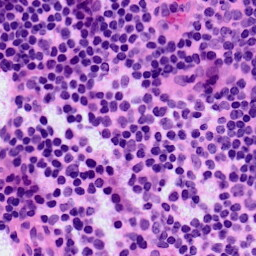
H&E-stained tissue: LymphNode